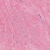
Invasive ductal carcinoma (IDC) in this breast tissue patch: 0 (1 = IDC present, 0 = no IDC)